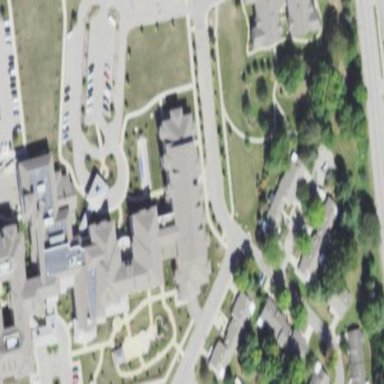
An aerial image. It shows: Residential building that serves as nursing home.